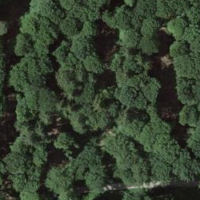
EUNIS habitat code: 41
Species observed at this site:
Poecile palustris